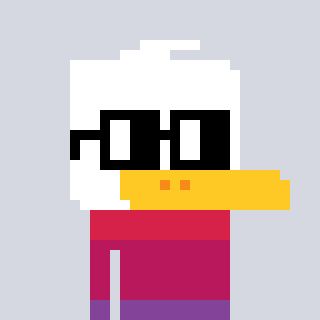
a pixel art character with square black glasses, a duck-shaped head and a bluegrey-colored body on a cool background